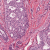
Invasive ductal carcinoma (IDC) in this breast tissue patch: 0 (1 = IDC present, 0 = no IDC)